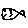
Label: fish